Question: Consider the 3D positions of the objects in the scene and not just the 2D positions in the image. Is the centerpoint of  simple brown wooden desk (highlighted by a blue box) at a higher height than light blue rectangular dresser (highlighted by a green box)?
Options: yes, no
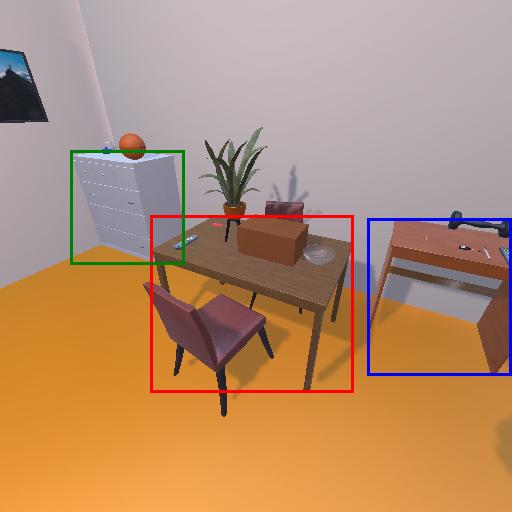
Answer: yes